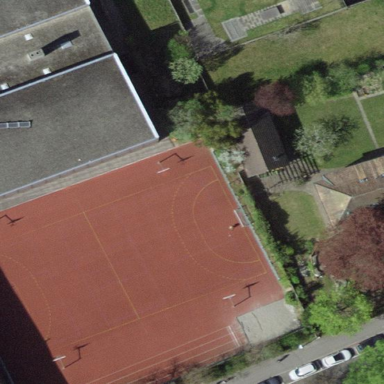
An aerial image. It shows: Multi-sport pitch with tartan surface.